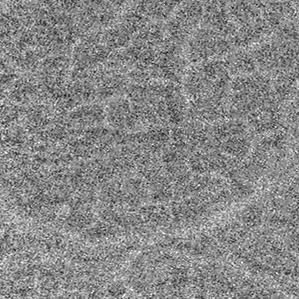
Label: frost